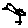
Label: bird